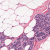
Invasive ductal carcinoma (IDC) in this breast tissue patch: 0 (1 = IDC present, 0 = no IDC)